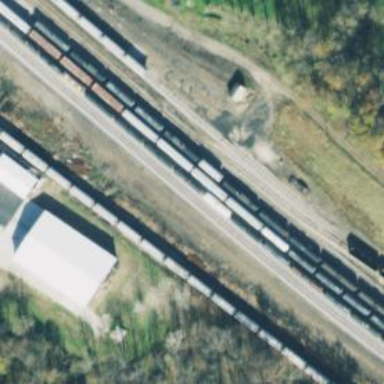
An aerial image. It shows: Railway yard in service.